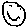
Label: smiley face